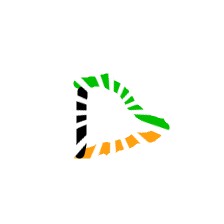
Shape: trapezoid